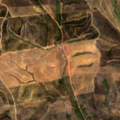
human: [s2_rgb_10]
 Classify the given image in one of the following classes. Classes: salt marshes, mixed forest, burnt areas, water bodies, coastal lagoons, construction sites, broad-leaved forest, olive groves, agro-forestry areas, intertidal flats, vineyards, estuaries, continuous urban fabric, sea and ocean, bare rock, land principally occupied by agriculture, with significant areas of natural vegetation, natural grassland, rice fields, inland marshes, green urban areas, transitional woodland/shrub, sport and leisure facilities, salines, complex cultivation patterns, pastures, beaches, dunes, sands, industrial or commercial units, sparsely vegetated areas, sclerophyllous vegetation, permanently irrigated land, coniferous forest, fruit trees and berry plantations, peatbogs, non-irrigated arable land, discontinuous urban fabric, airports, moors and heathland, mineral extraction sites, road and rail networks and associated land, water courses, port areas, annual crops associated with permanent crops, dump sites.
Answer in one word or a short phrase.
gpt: broad-leaved forest, transitional woodland/shrub